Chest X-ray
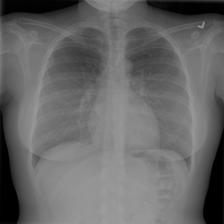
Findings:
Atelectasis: negative
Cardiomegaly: negative
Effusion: negative
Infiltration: negative
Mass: negative
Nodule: negative
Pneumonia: negative
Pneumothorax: negative
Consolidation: negative
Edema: negative
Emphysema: negative
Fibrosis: negative
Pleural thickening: negative
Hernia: negative